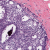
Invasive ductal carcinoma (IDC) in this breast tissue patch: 0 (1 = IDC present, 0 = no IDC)